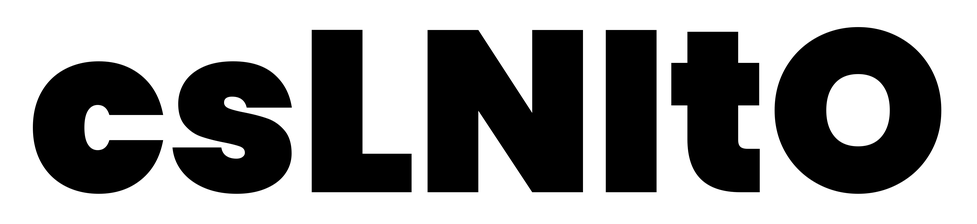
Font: Poppins-Black